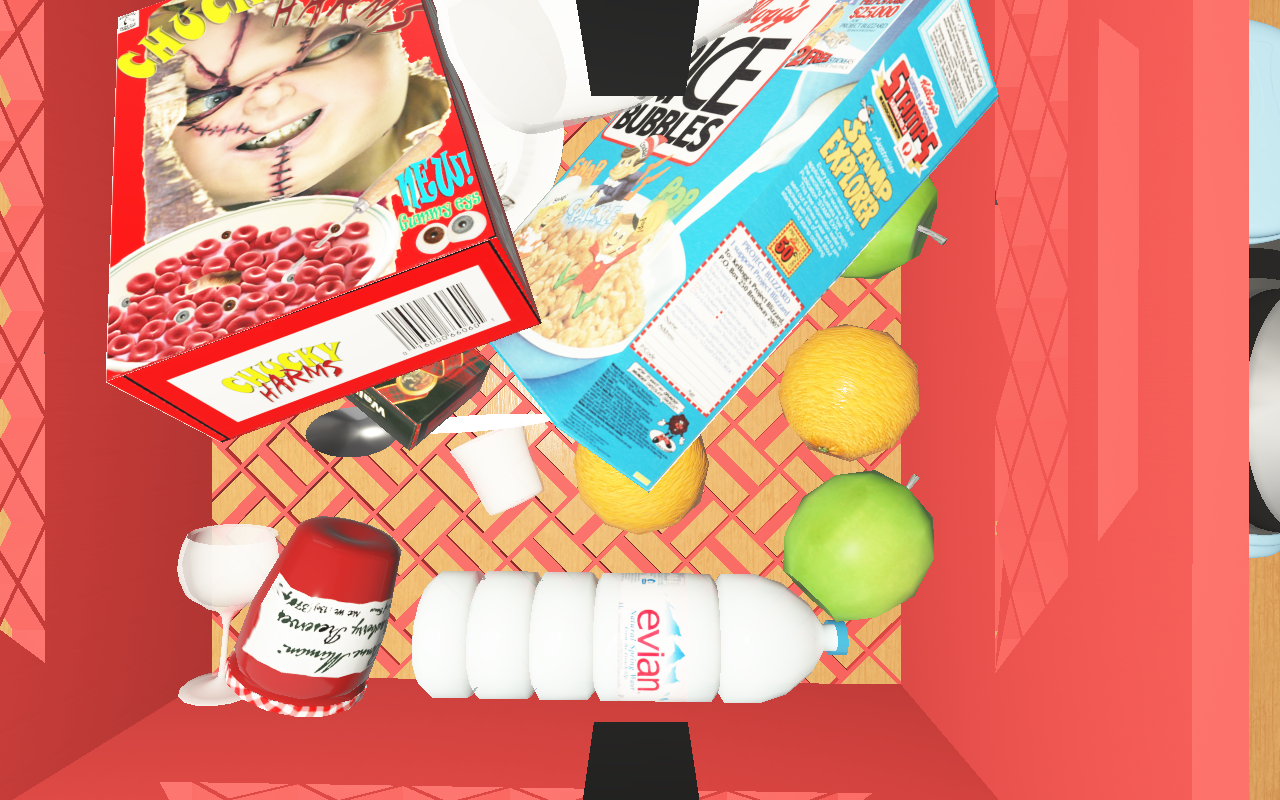
Objects in the scene:
carafe
water bottle
apple
apple
orange
spoon
plate
glass
jam jar
cereal box